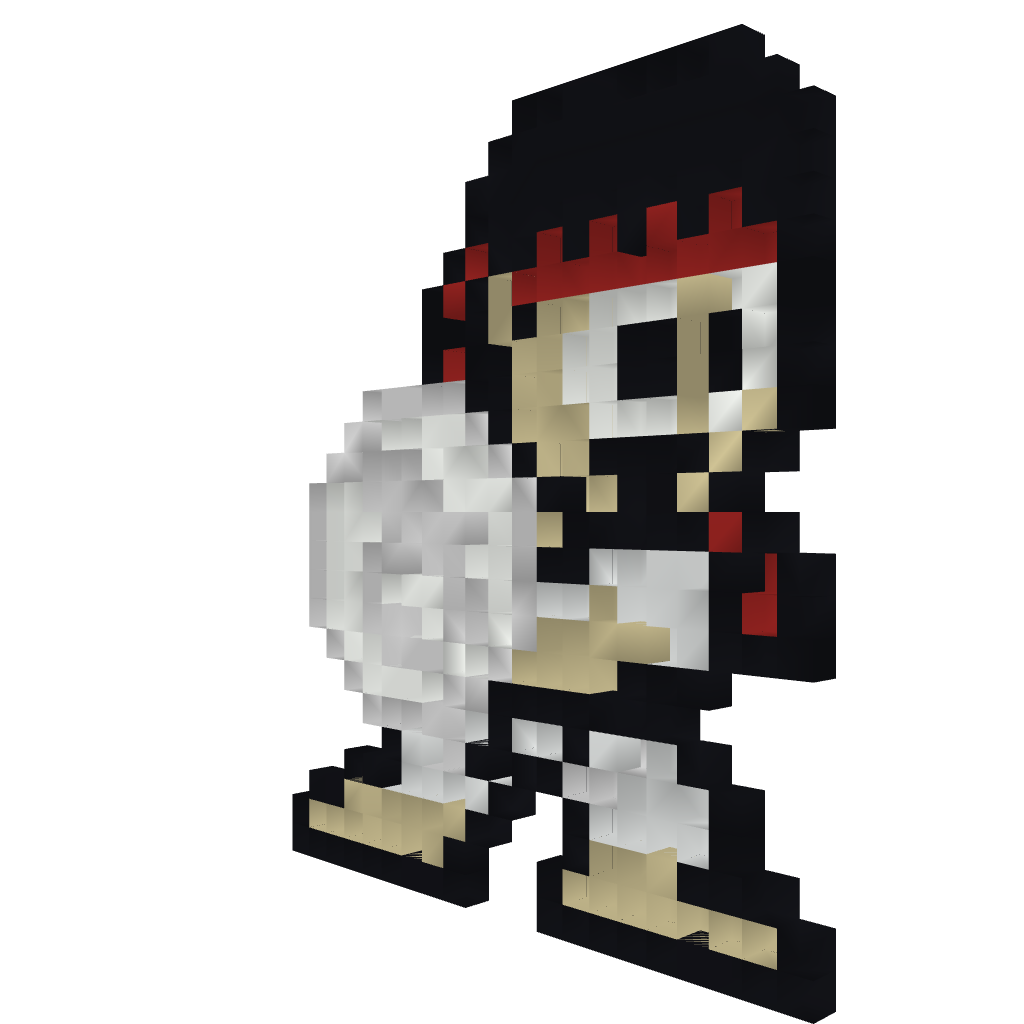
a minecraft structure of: Ryu (Street Fighter x Mega Man)